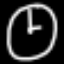
Label: clock